Interaction volume radius: 10 \u00c5
Interaction volume height: 35 \u00c5
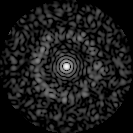
Disorder parameter: 0.8358